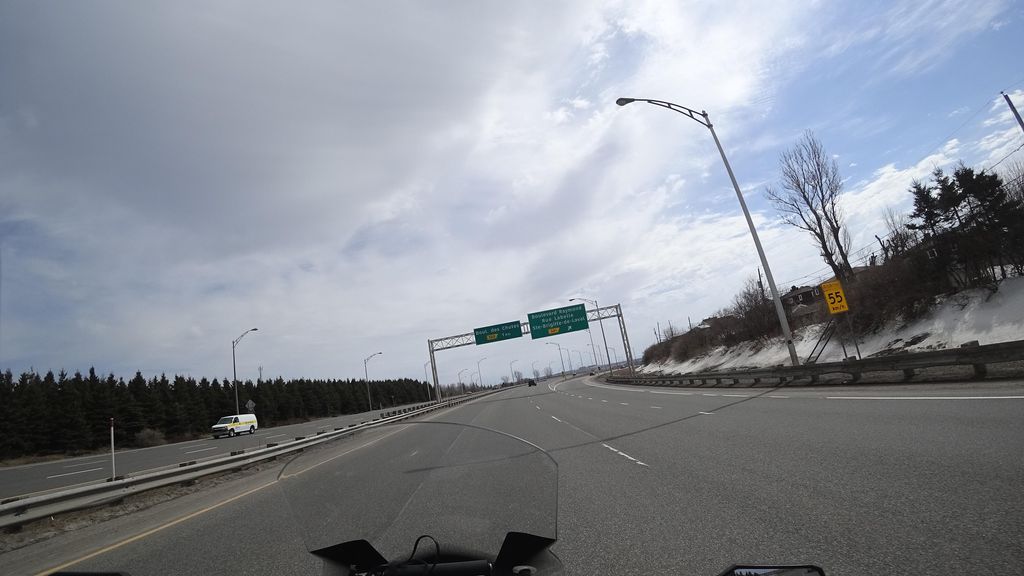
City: quebec_city